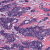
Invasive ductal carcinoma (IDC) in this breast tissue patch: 1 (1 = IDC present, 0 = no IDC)